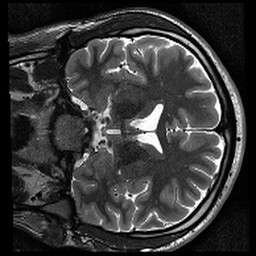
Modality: T2w
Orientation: coronal